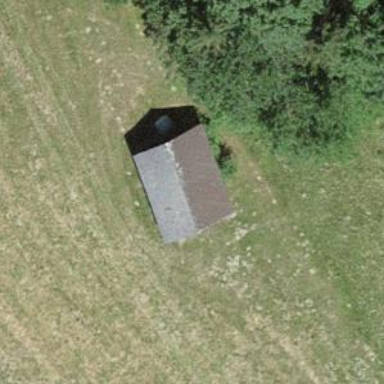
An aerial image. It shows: Rural barn.